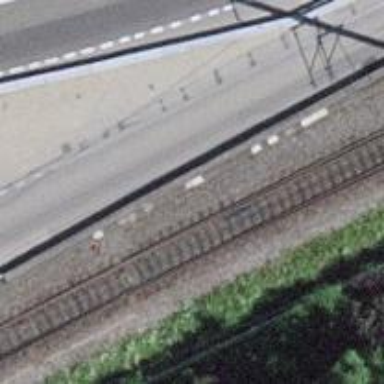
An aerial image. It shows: Railway switch.